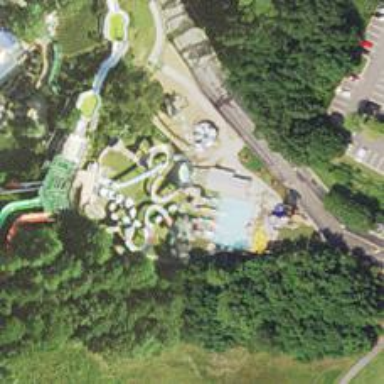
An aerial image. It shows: Water slide attraction.